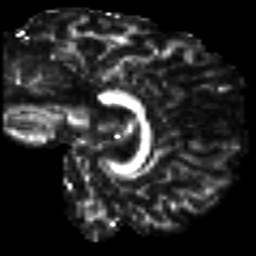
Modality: FA
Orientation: sagittal
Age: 23
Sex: male
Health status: ill
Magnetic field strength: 3 T
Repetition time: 8.4 s
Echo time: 0.0926 s